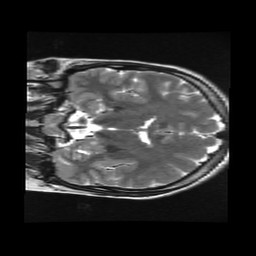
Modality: T2w
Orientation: coronal
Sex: female
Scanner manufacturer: ge
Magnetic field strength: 3 T
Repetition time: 5 s
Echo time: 0.101 s